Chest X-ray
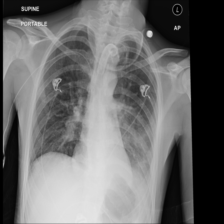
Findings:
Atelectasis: negative
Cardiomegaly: negative
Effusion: positive
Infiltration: positive
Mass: negative
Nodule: negative
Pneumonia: negative
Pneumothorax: negative
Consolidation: negative
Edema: negative
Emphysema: negative
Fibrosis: negative
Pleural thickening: negative
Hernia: negative